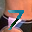
Label: 7